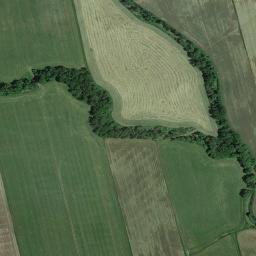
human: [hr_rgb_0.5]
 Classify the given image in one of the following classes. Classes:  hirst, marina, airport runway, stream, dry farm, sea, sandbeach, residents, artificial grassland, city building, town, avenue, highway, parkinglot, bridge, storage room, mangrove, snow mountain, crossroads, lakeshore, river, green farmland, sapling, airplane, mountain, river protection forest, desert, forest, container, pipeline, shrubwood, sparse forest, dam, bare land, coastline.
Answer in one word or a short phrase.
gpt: green farmland